Acute ischemic stroke brain MRI, CoRegistered space, volume 256x256x24, slice 13 of 24.
ADC (apparent diffusion coefficient): 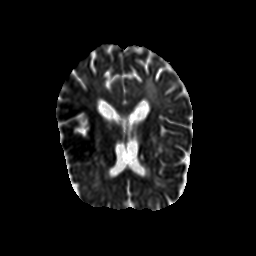
Tmax (time-to-maximum): 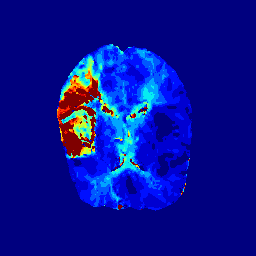
MTT (mean transit time): 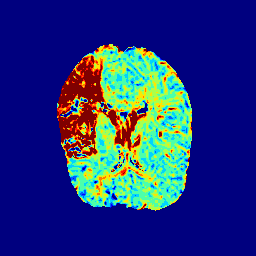
rCBF (relative cerebral blood flow): 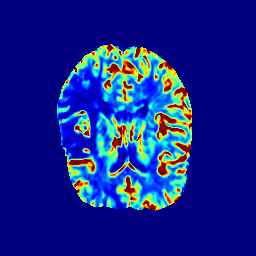
rCBV (relative cerebral blood volume): 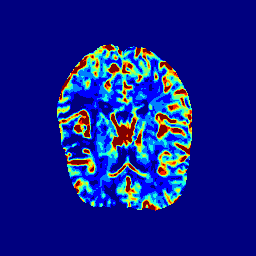
TTP (time-to-peak): 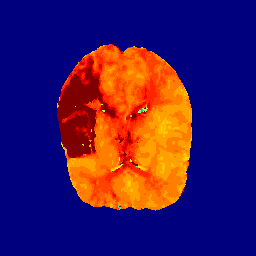
Final infarct lesion volume (90-day follow-up ground truth): 11855 voxels